Interaction volume radius: 5 \u00c5
Interaction volume height: 10 \u00c5
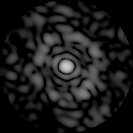
Disorder parameter: 0.8997